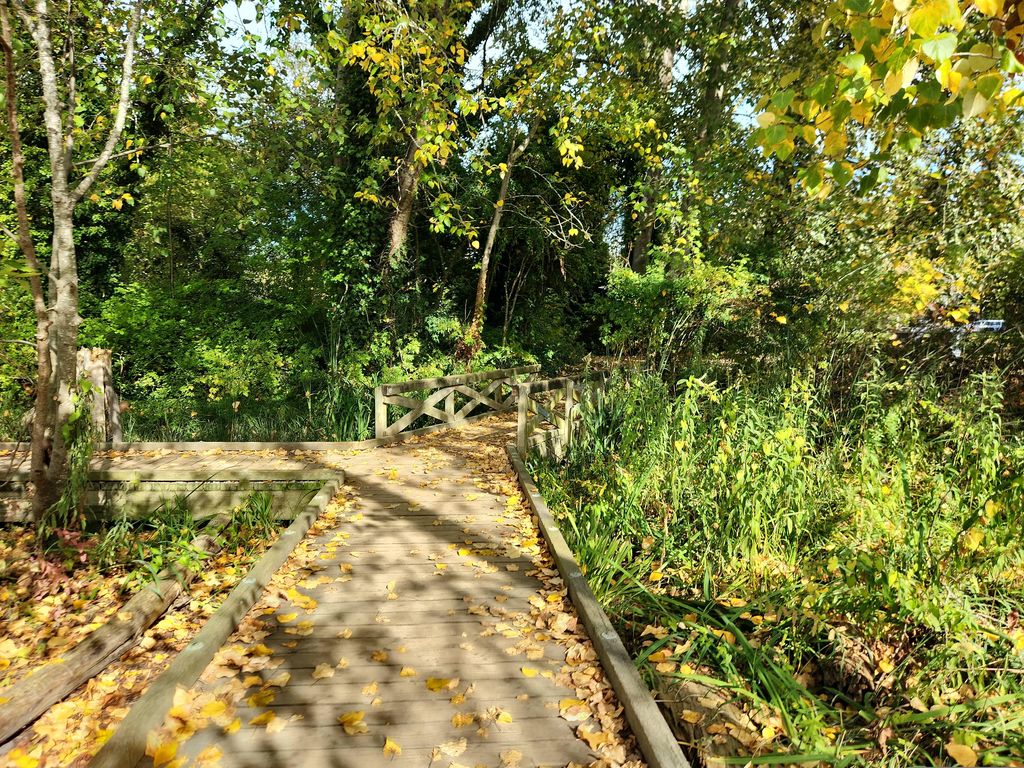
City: vancouver